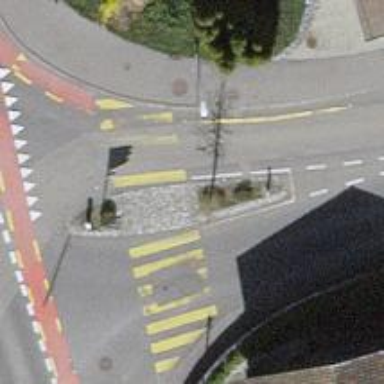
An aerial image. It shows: Uncontrolled zebra crossing with notable zebra markings.